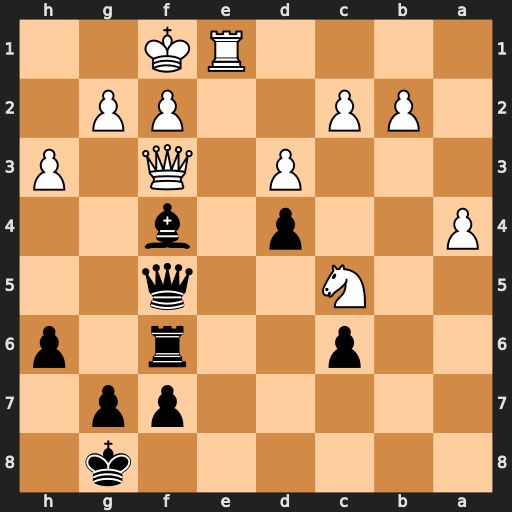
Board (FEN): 6k1/5pp1/2p2r1p/2N2q2/P2p1b2/3P1Q1P/1PP2PP1/4RK2
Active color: b
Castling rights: -
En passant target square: -
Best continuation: Qxc5 Re8+ Kh7